Interaction volume radius: 10 \u00c5
Interaction volume height: 50 \u00c5
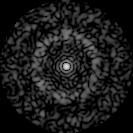
Disorder parameter: 0.802